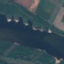
Land use / land cover: River